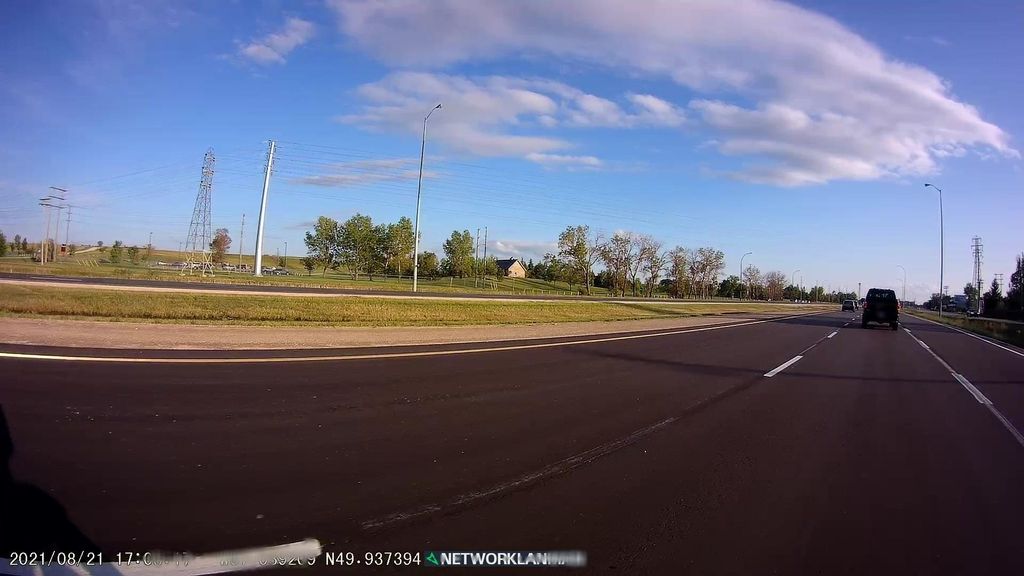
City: winnipeg